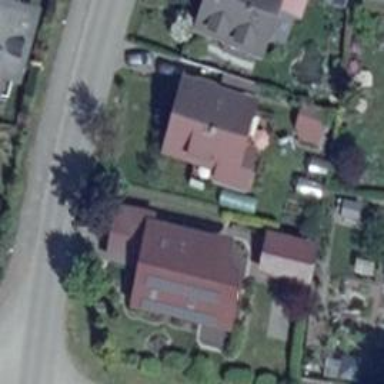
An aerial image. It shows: Detached building.